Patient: sex M, age 67
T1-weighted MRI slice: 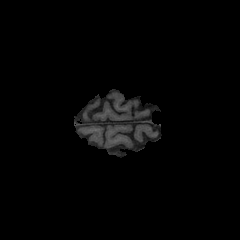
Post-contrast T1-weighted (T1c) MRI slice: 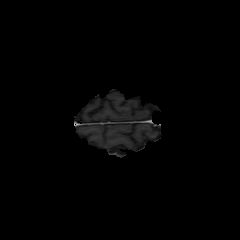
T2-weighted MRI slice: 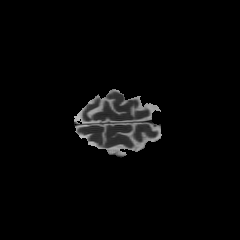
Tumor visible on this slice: no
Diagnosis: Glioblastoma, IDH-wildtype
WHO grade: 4